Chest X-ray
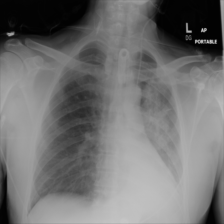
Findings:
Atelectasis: negative
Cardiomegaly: negative
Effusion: negative
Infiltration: positive
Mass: negative
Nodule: negative
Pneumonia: negative
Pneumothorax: negative
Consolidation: positive
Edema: negative
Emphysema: negative
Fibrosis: negative
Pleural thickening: negative
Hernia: negative